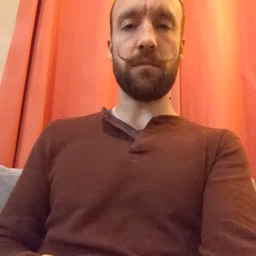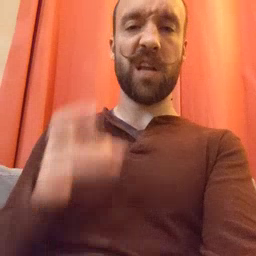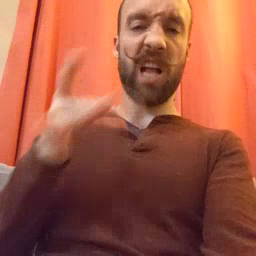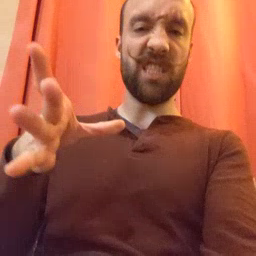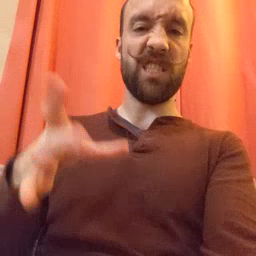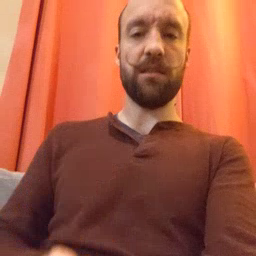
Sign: hate